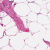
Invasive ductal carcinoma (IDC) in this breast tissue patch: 0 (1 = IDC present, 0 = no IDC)